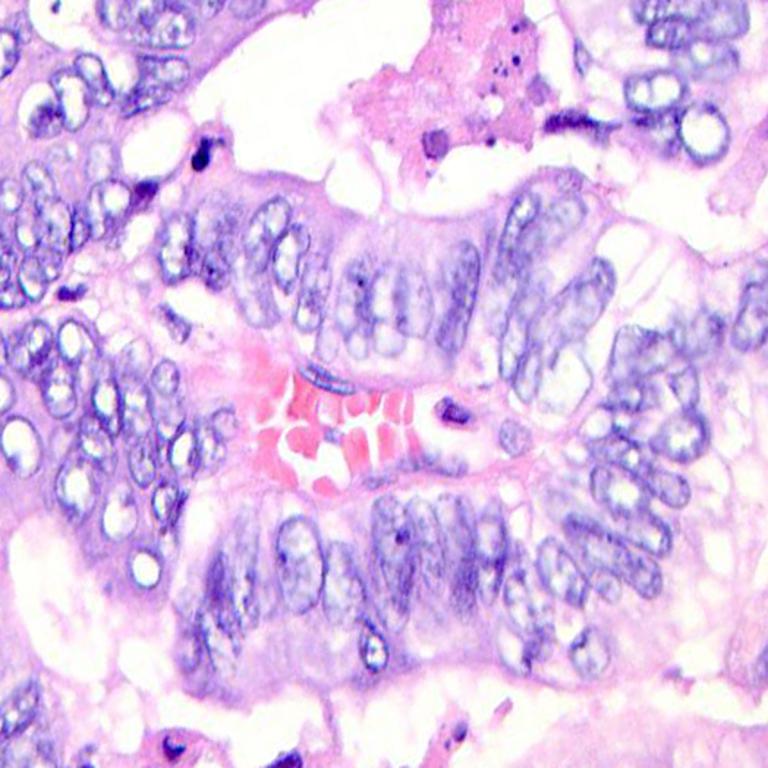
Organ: colon
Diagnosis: adenocarcinomas